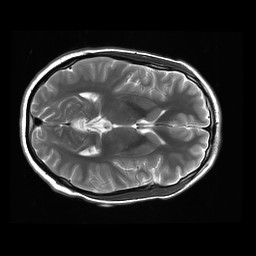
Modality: T2w
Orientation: axial
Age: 28
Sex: male
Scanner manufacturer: ge
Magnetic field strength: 3 T
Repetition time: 5.738 s
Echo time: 0.09688 s